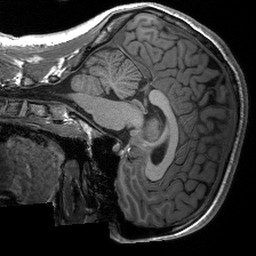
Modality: T1w
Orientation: sagittal
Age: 20
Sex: male
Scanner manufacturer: siemens
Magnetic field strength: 3 T
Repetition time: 2.3 s
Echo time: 0.00233 s